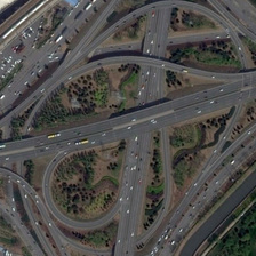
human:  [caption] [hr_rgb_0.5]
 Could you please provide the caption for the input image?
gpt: There are many green trees near the bridge.

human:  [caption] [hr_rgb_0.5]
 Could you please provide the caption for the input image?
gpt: There are many green trees near the viaduct.

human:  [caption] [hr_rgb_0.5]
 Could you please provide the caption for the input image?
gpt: There are many green trees near the viaduct.

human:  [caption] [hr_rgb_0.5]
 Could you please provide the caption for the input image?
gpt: Many green trees are near a viaduct.

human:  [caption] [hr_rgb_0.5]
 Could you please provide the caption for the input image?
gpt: There are many green trees near the viaduct.